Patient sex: F
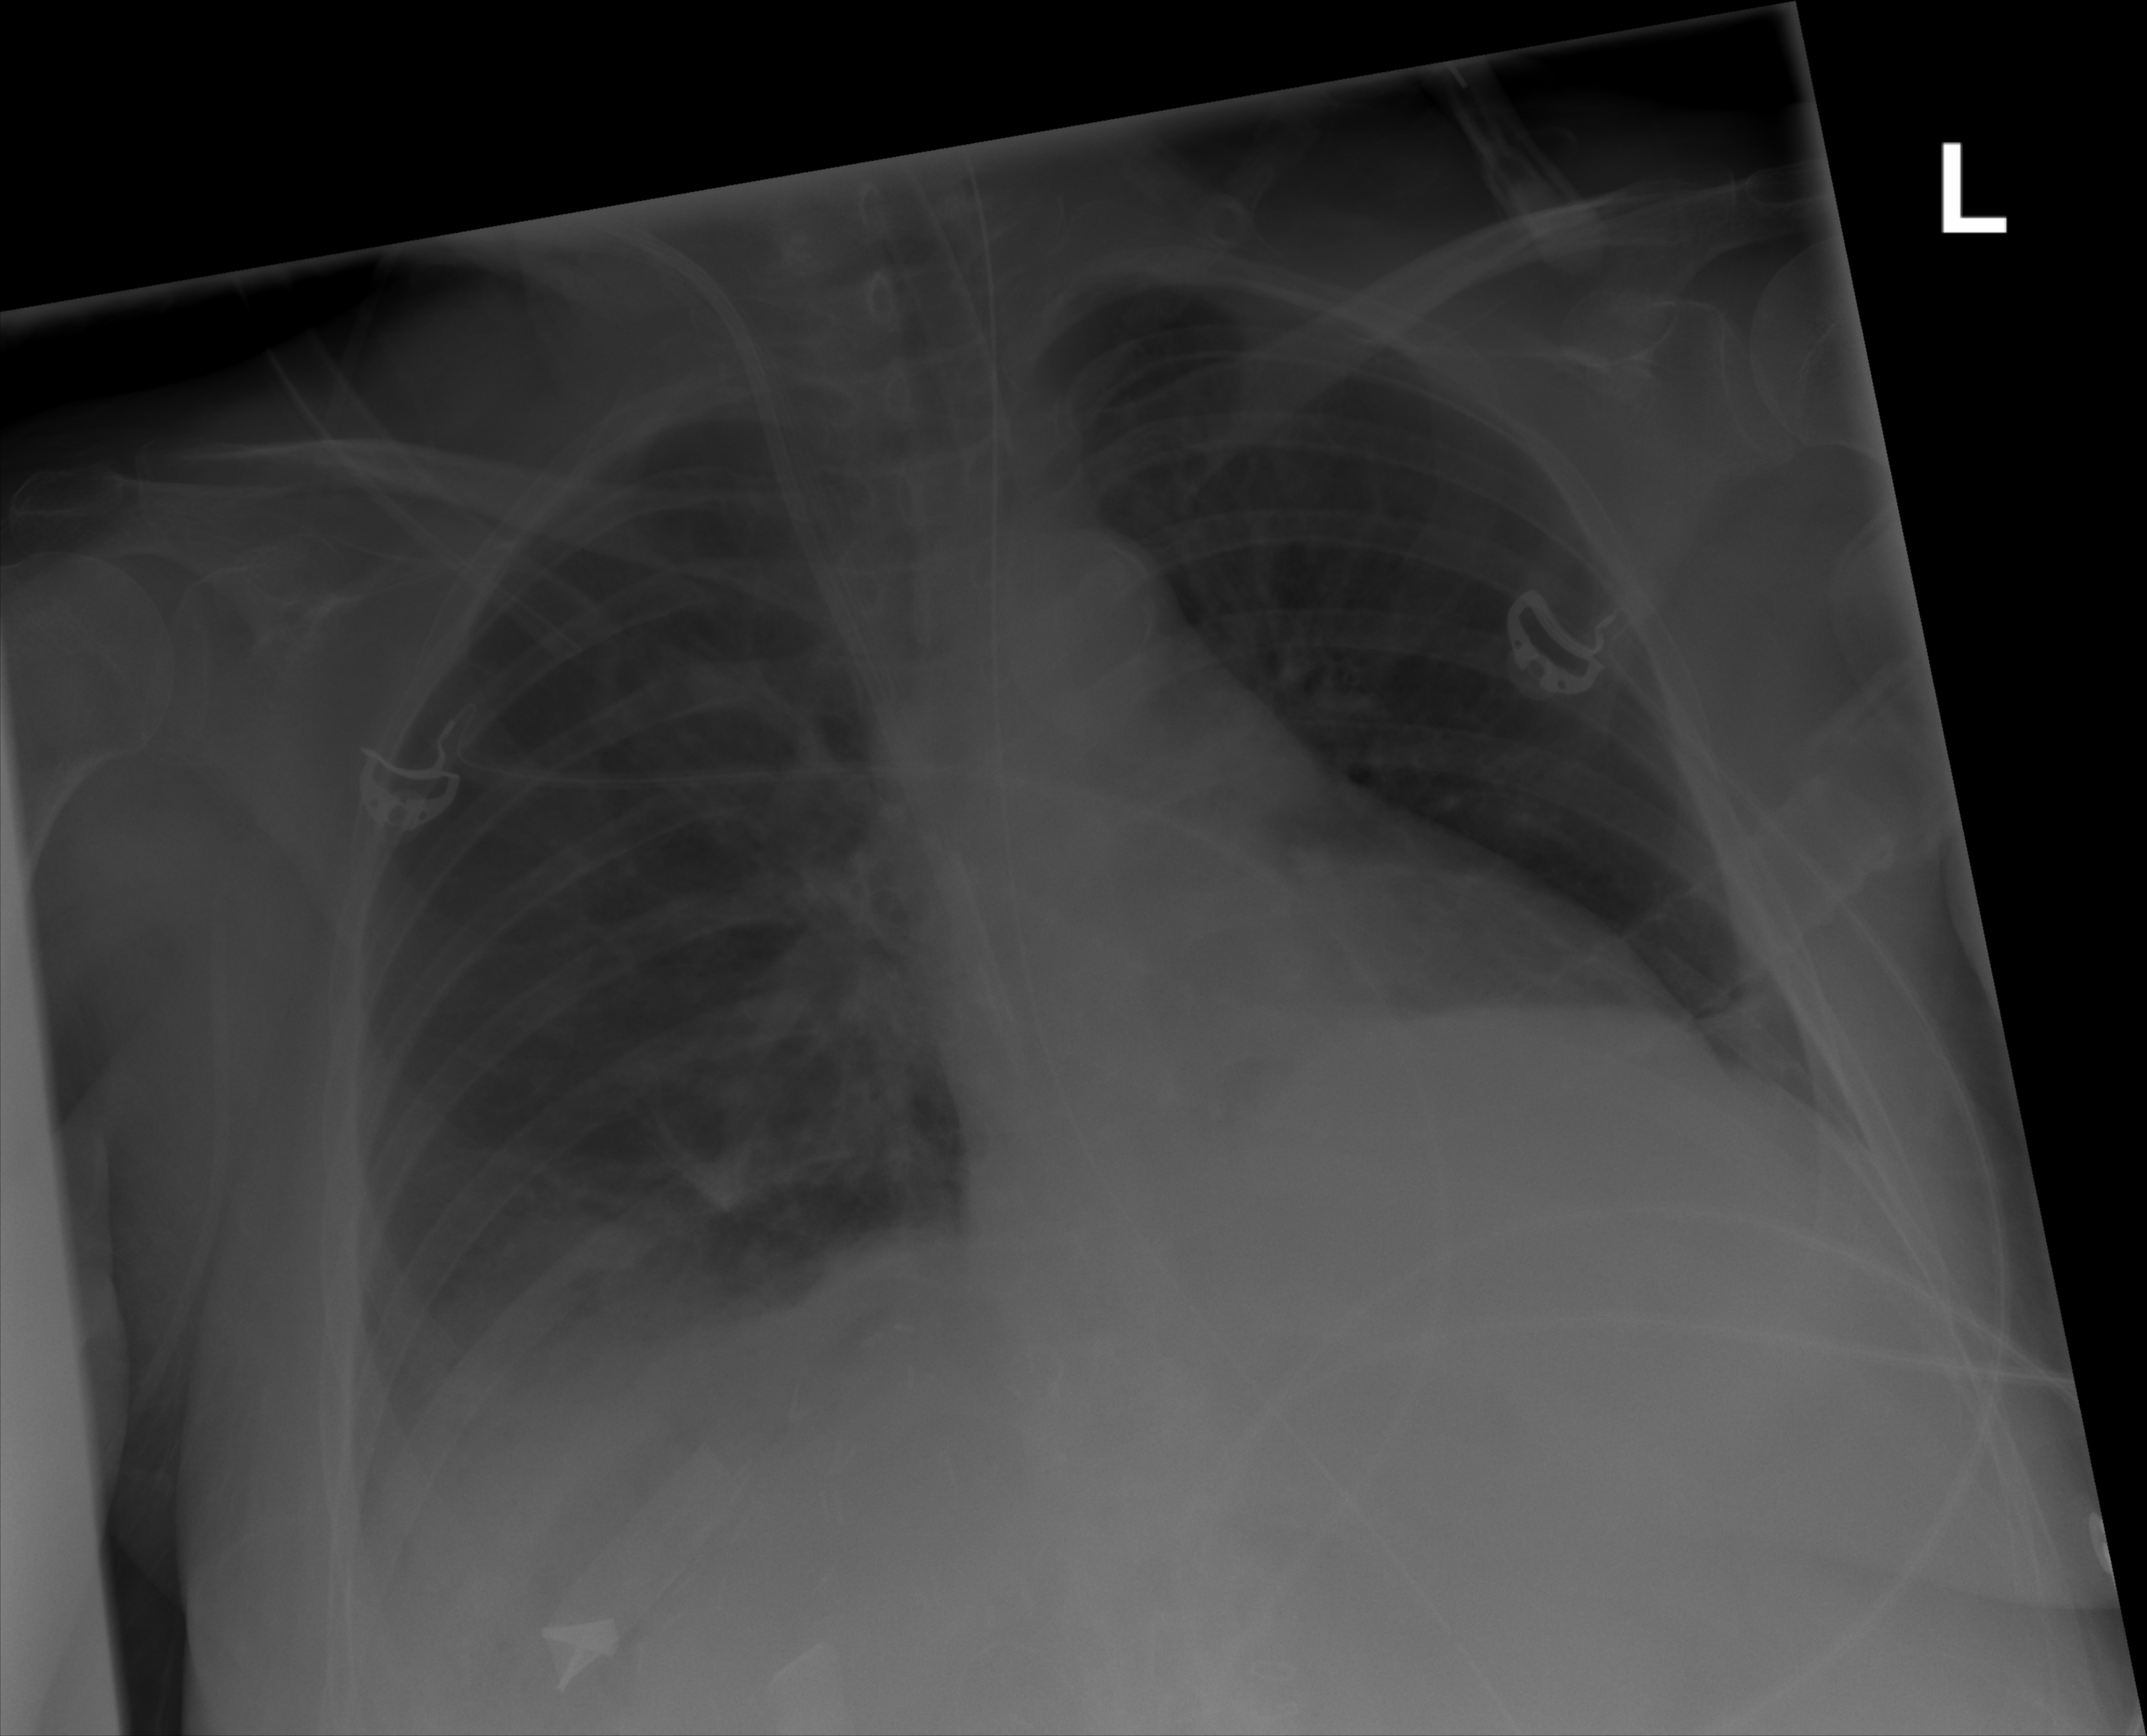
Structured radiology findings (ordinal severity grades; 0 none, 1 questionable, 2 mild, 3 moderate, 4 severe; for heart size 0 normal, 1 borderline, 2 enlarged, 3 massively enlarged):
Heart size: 0
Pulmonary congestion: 0
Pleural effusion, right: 2
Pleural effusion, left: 0
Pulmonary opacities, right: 0
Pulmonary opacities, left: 0
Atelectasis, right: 2
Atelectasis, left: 2